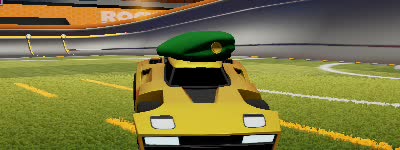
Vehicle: breakout